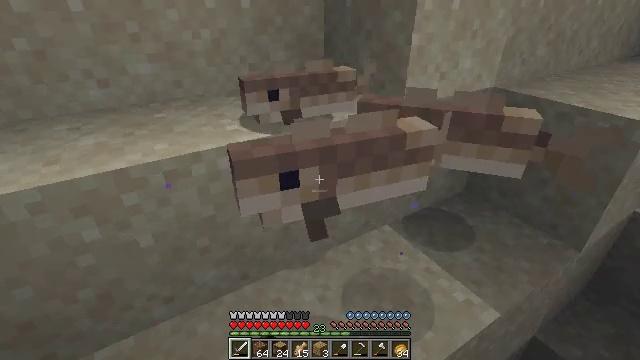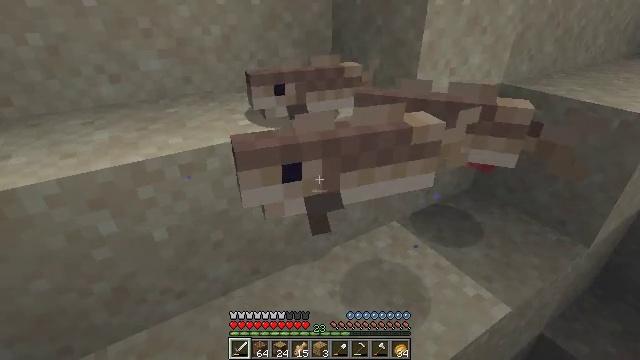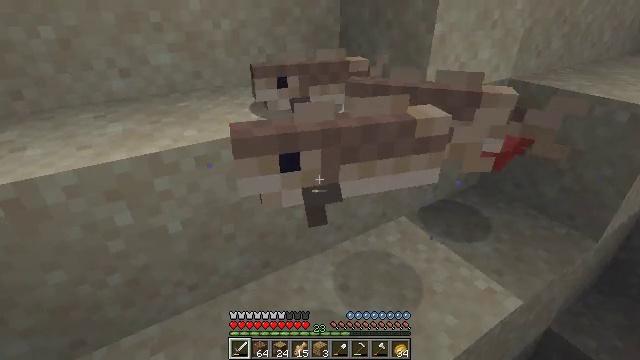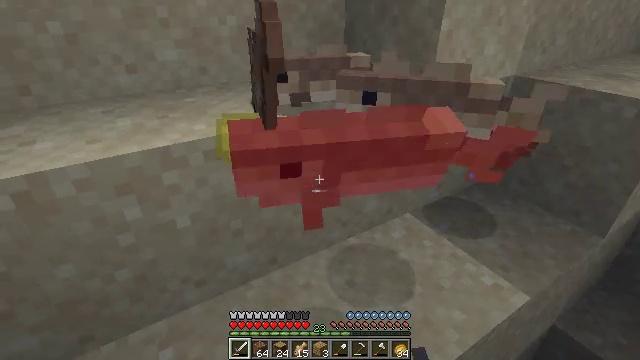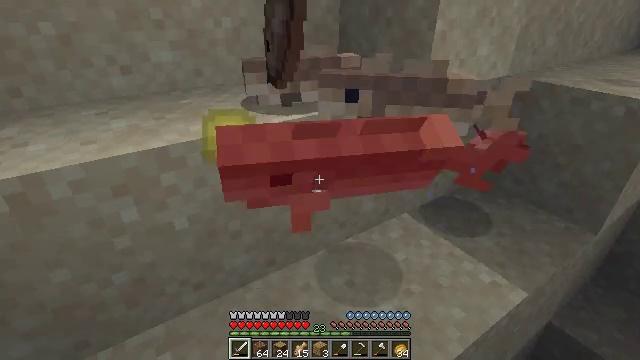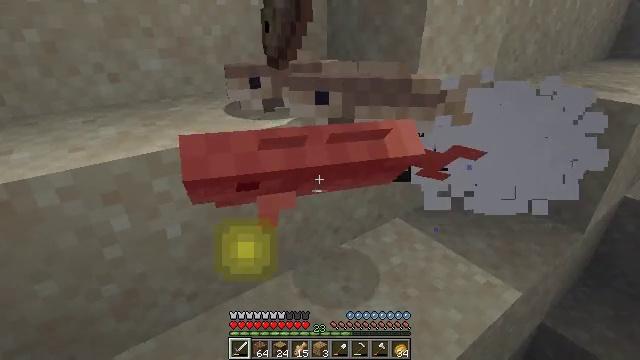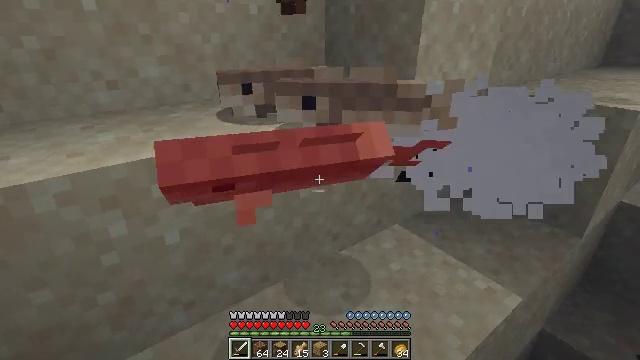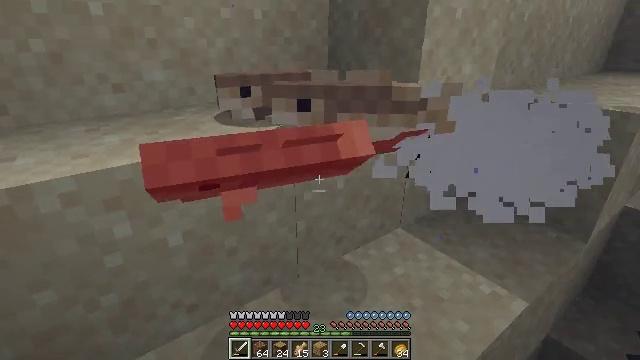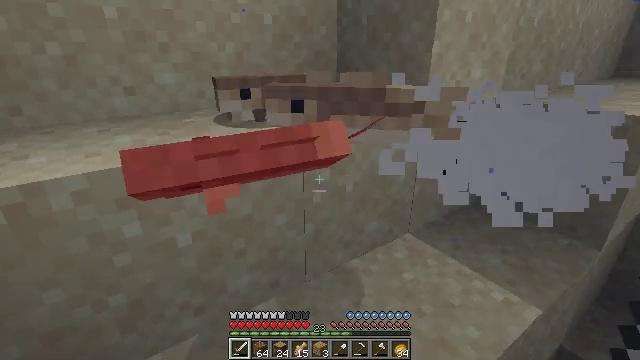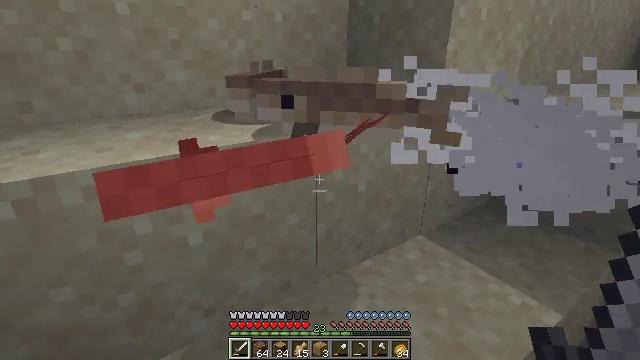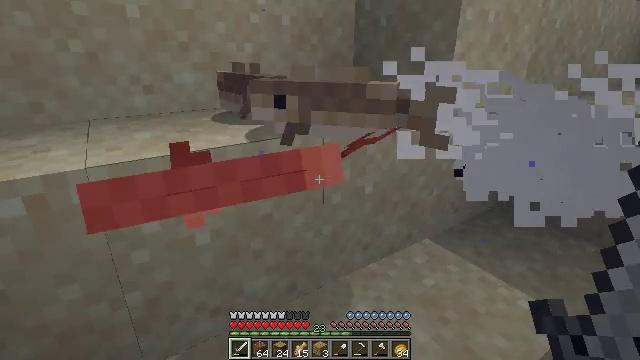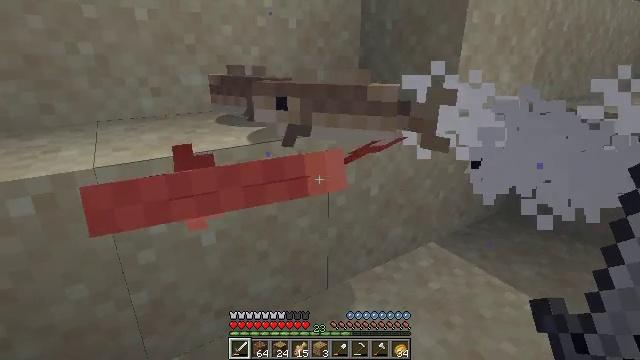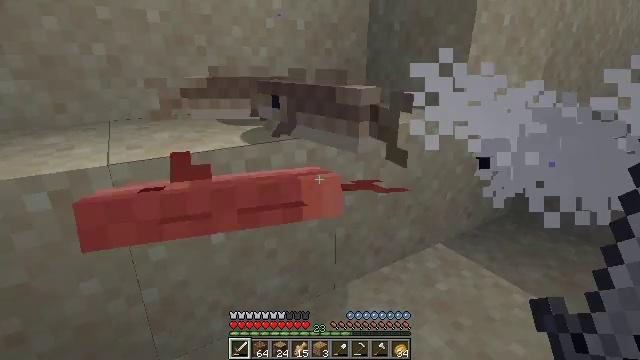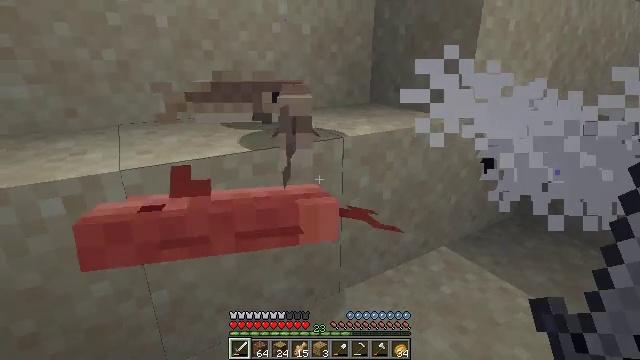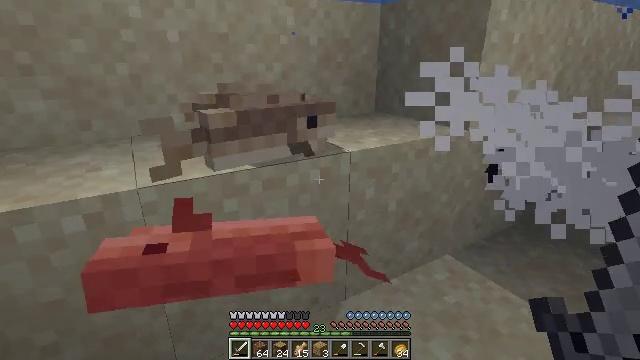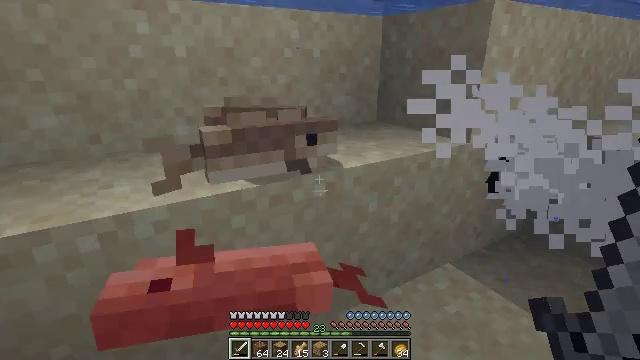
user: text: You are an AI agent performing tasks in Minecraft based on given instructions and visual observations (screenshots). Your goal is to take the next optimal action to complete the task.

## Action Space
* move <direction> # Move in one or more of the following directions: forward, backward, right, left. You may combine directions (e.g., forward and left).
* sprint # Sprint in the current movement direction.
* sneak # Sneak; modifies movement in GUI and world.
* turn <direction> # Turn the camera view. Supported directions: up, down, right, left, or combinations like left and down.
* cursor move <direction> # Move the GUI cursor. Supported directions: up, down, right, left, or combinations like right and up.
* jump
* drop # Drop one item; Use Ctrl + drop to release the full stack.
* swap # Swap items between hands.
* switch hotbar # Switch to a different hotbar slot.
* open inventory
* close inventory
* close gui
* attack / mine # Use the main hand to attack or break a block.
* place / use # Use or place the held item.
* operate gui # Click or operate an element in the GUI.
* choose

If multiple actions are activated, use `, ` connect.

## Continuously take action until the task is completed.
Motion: motion action
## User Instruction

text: Hunt fish.
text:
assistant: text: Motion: no_op
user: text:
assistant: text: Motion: no_op
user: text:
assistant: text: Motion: no_op
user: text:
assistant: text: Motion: turn right
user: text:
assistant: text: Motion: turn right and up
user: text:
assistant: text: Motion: turn up
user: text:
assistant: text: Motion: turn up
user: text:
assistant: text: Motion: move forward and move left, turn left and up
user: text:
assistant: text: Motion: move forward and move left
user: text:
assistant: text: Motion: move forward and move left, turn up
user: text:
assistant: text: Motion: move forward and move left
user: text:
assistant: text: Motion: move forward and move left, jump
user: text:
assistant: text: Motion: move forward and move left, jump
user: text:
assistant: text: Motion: move forward and move left, jump
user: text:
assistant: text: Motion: move forward and move left, attack / mine, jump
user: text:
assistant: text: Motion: move forward and move left, attack / mine, jump
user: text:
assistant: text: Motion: move forward and move left, attack / mine, jump
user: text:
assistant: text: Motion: move forward and move left, jump
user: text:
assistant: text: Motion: move forward and move left, turn left, jump
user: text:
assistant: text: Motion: move forward and move left, turn left and down, jump
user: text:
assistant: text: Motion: move forward and move left, turn left, jump
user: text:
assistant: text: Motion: move forward and move left, turn left and down, jump
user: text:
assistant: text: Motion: move forward and move left, turn left and down, jump
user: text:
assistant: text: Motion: move forward and move left, turn down, jump
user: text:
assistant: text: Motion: move forward and move left, turn down, jump
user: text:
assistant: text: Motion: move forward and move left, turn right and down, jump
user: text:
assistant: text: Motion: move forward and move left, turn right and down, jump
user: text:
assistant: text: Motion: move forward and move left, turn right and down
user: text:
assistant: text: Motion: move forward, turn right and down
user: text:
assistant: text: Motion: move forward, turn right and down